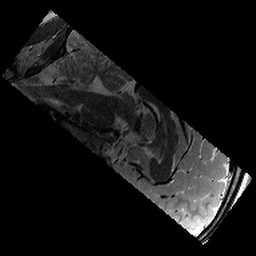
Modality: T2w
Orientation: sagittal
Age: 12
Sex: male
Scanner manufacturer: siemens
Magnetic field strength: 3 T
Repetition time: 9.23 s
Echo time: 0.067 s